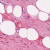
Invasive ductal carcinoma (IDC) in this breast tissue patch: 0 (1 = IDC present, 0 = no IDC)